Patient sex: M
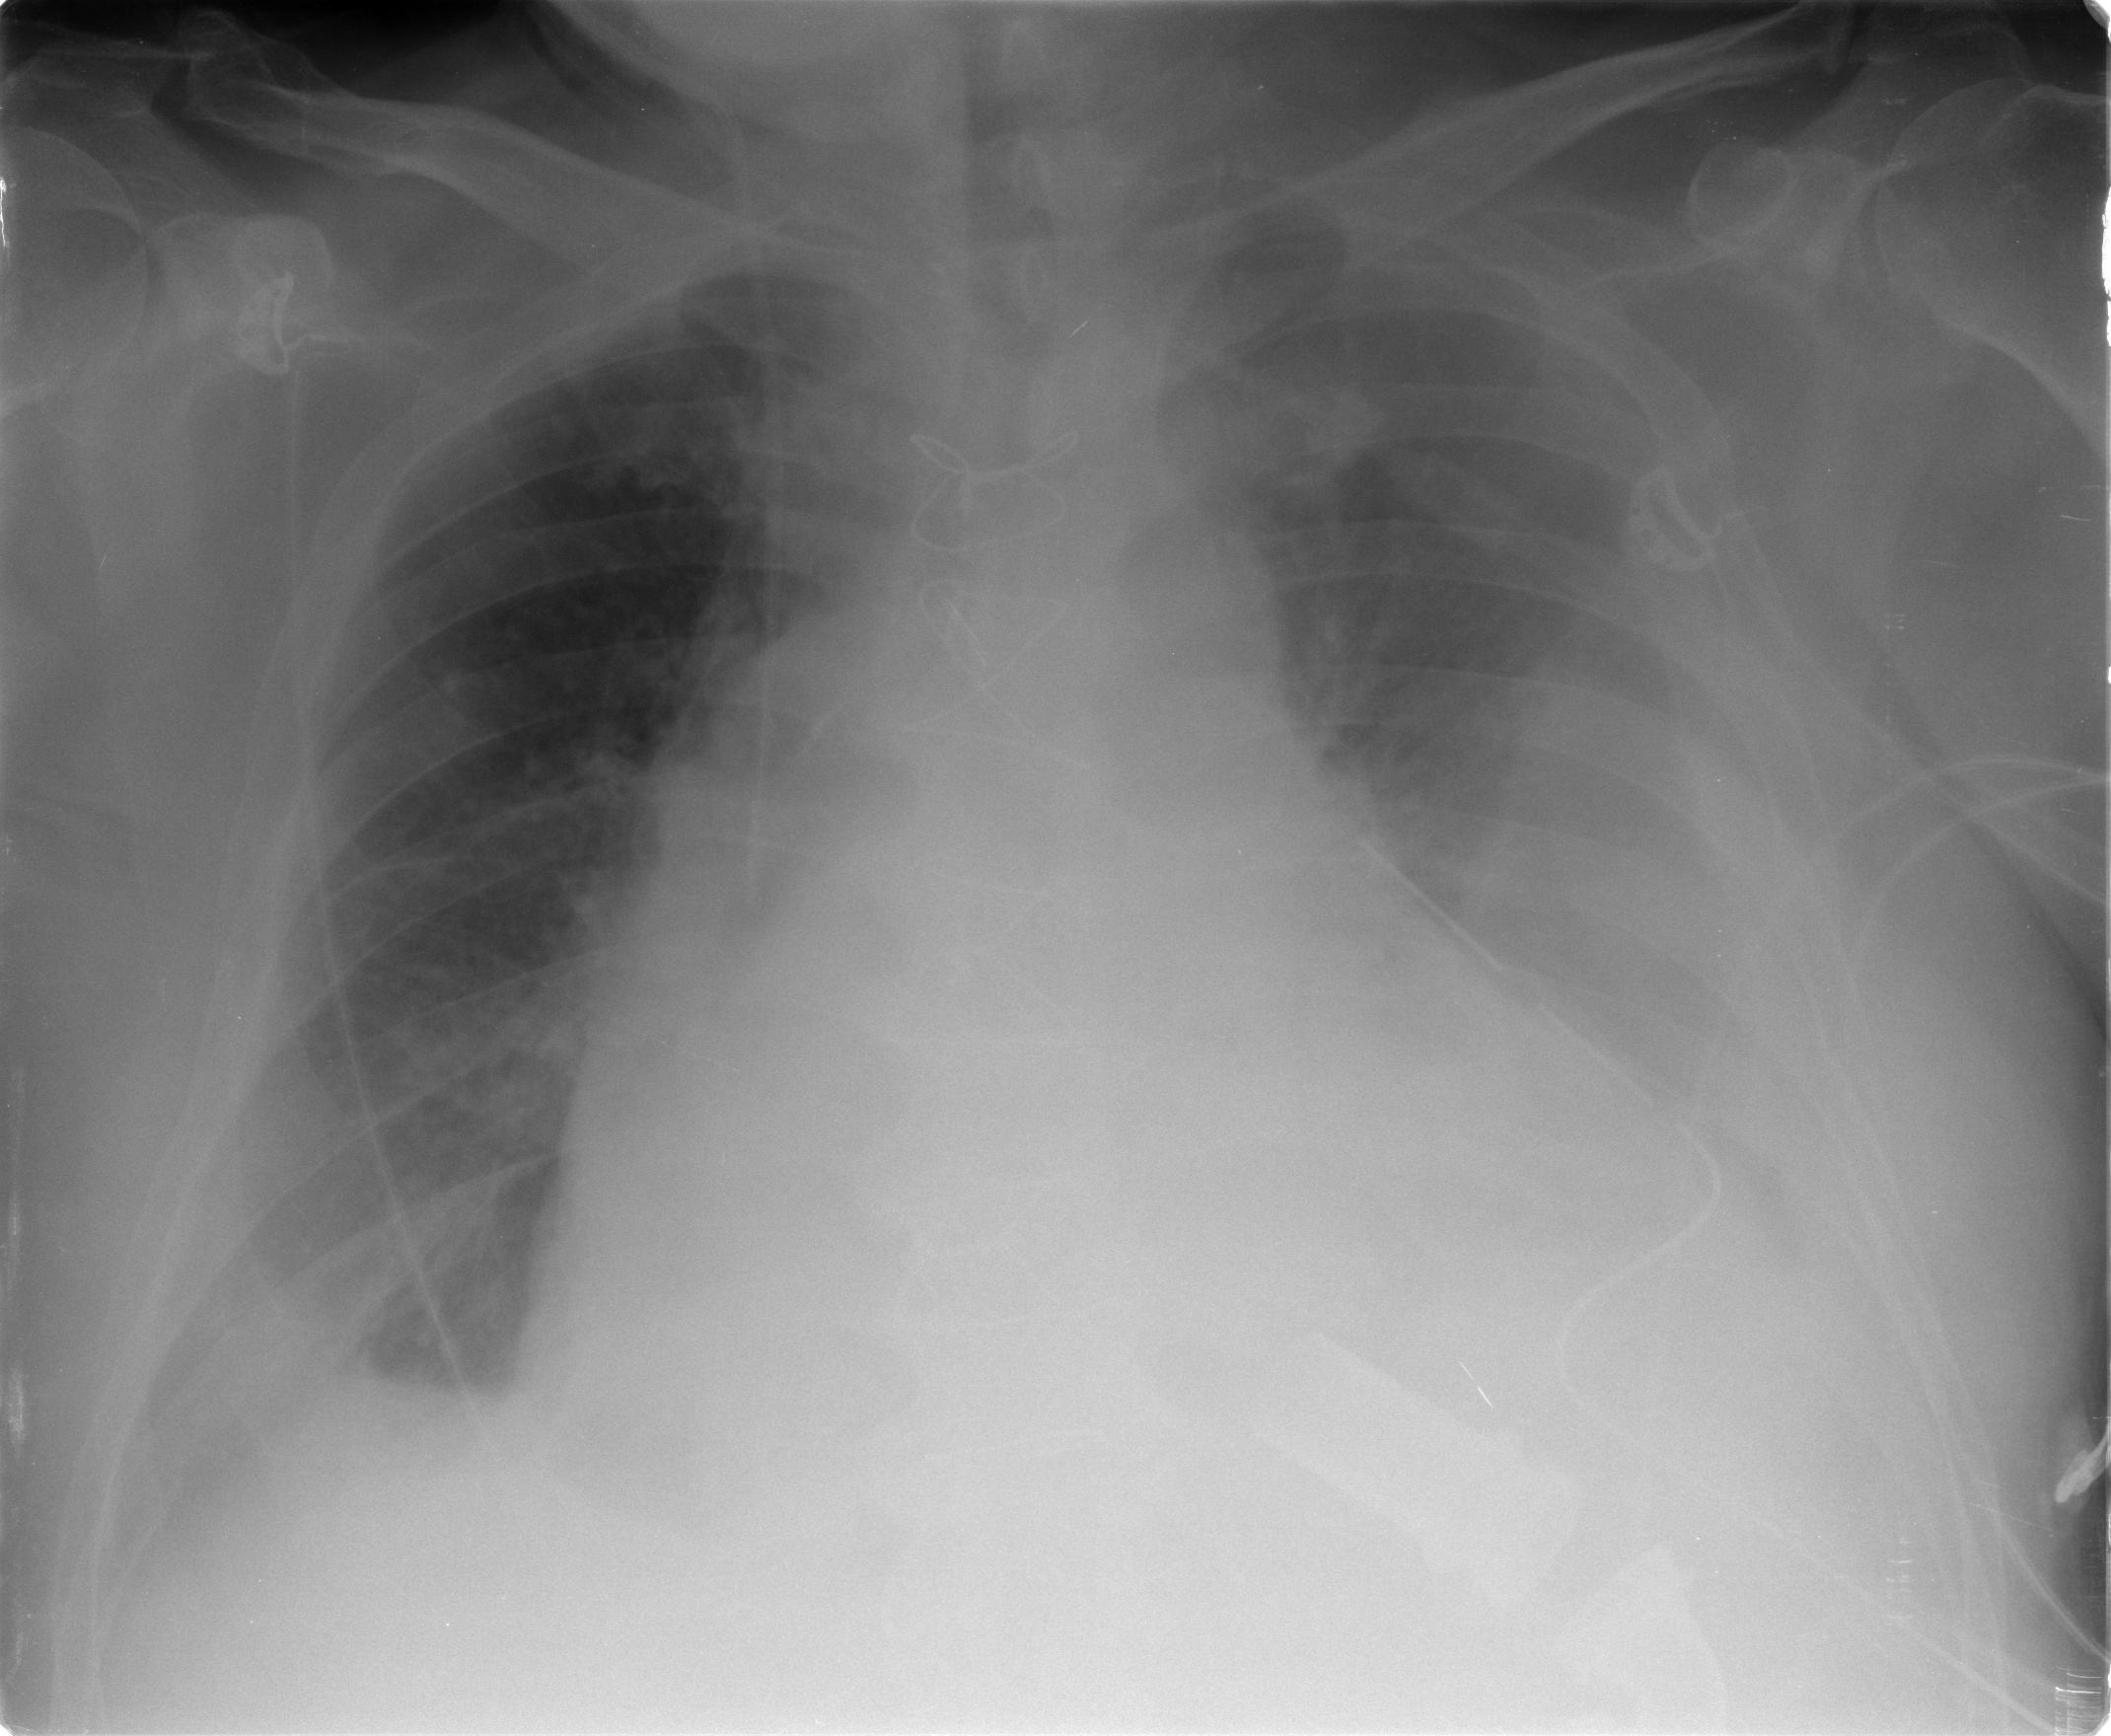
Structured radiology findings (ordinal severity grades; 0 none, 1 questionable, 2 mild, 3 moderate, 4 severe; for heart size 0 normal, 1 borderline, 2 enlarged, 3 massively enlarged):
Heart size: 2
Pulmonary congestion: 2
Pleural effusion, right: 2
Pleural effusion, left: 3
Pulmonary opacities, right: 0
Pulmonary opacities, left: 2
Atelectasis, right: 2
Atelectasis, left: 3